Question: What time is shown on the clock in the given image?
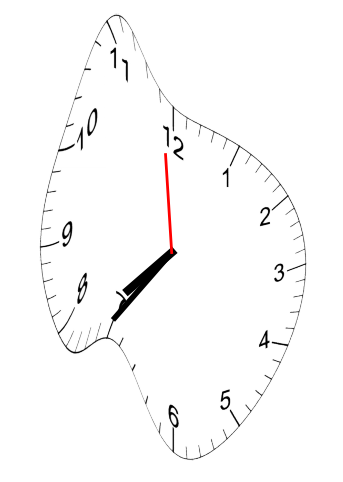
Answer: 07:35:59